Question: Say I have 2 vectors:
'''
a = [1, 2, 3, 4, 5, 6, 7, 8, 9];
b = [1, 3, 5, 7, 9, 7, 5, 3, 1];
'''
I want to plot these vectors against each other, a being X, and b being Y.
However, while I want the plotted point to be in the correct location, I want the actual values shown on the X axis to be a function of the values in a, where the result of the function is repeated over a given period AND I want these values to be sequential along the axis.
For example, say the function for the value to show on the X axis is 'mod(a - 1, 3) + 1'. I would like for the X axis to read something like 1, 2, 3, 1, 2, 3, 1, 2, 3 as in

I have a feeling that some combination of 'subplot' and 'axes' may be required, but I'm not seeing anything obvious in the documentation.
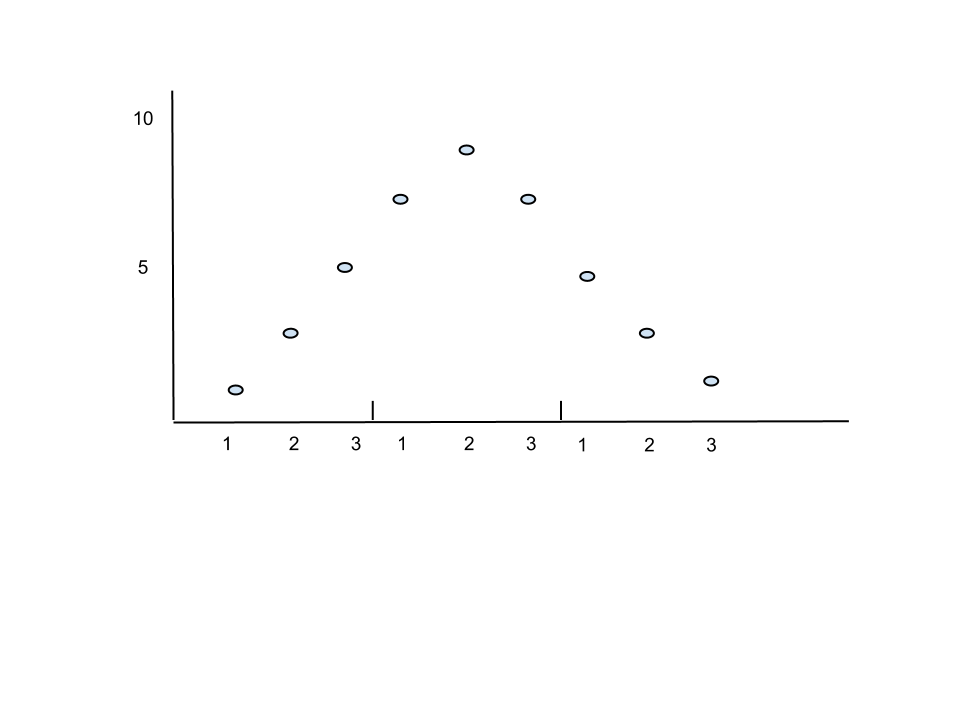
Answer: You can set this via the axes properties 'xtick' and 'xticklabel'.
'''
set(gca, 'xtick', a, 'xticklabel', mod(a,3)+1);
'''
This won't give you the ticks you've described, but 'mod(a-1,3)+1' will. I'm not sure if you wanted the function you gave or the picture you showed, though.